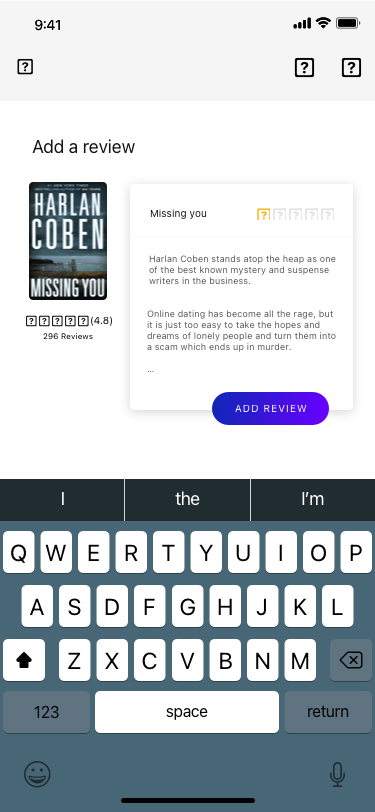
Text in this UI design:
Online dating has become all the rage, but it is just too easy to take the hopes and dreams of lonely people and turn them into a scam which ends up in murder.

…
Harlan Coben stands atop the heap as one of the best known mystery and suspense writers in the business.





Missing you





(4.8)
296 Reviews
Add a review
ADD REVIEW